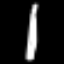
Label: pencil